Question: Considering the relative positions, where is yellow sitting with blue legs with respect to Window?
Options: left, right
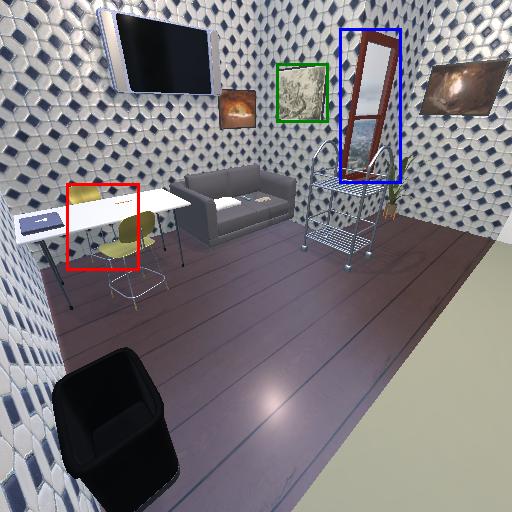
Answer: left